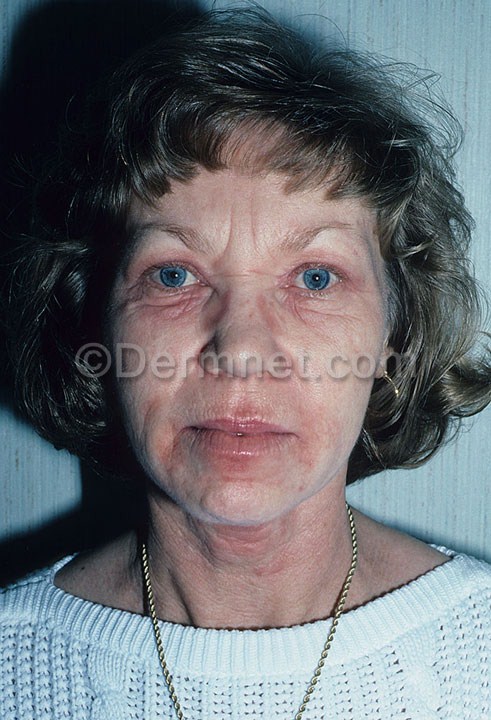
Disease: Poison Ivy Photos and other Contact Dermatitis